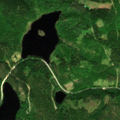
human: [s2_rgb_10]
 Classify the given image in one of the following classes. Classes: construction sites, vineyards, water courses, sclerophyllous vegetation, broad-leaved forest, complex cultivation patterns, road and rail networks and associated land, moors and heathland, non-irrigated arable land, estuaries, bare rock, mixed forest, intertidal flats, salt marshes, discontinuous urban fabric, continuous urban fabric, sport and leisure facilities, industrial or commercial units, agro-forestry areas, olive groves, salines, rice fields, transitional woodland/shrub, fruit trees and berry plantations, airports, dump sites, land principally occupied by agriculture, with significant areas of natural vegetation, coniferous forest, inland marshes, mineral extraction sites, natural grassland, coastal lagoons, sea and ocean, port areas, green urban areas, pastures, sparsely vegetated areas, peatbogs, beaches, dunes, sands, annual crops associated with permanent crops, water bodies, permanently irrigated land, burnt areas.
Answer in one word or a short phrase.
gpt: coniferous forest, mixed forest, transitional woodland/shrub, water bodies